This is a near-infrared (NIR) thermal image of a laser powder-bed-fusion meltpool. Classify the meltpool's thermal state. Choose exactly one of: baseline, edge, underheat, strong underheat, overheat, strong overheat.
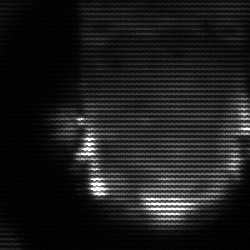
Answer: baseline